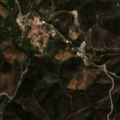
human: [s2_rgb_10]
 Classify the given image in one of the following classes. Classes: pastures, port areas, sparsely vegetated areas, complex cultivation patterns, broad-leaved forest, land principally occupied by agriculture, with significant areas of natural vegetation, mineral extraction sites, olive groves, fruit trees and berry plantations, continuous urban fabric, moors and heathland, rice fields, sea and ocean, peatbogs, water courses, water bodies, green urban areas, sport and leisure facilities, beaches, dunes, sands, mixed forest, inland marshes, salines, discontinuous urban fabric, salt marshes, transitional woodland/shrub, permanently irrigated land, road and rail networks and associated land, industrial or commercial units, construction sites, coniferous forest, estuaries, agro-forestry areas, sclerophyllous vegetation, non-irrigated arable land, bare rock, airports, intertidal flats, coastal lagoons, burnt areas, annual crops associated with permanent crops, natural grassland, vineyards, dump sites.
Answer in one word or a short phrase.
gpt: land principally occupied by agriculture, with significant areas of natural vegetation, broad-leaved forest, transitional woodland/shrub